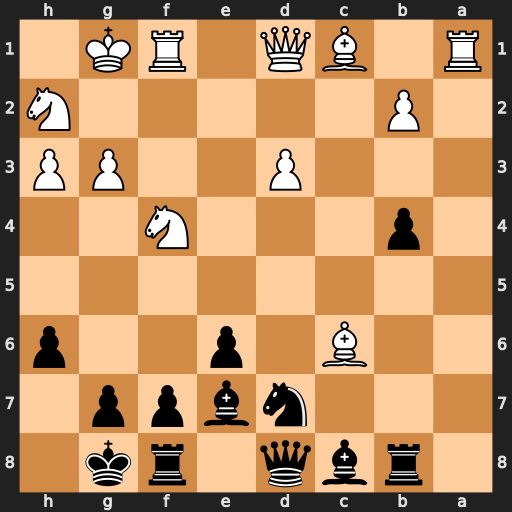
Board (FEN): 1rbq1rk1/3nbpp1/2B1p2p/8/1p3N2/3P2PP/1P5N/R1BQ1RK1
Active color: b
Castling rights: -
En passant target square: -
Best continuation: Qb6+ d4 Qxc6